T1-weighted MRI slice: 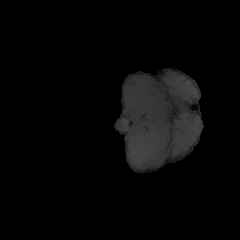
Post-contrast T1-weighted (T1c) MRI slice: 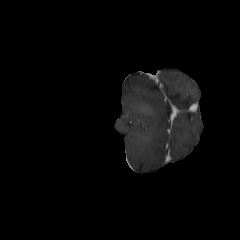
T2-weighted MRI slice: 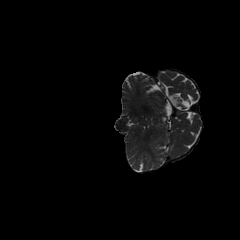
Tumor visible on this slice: no